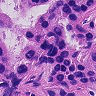
Metastatic tissue present: yes